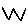
Label: zigzag